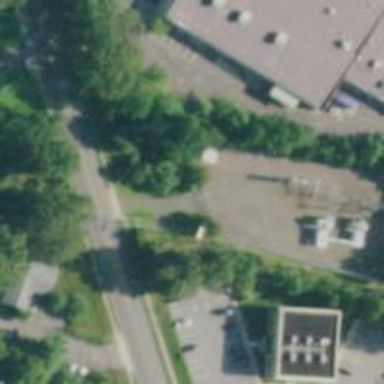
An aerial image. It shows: Substation enclosed by chain link fence.